Interaction volume radius: 10 \u00c5
Interaction volume height: 15 \u00c5
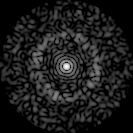
Disorder parameter: 0.8156